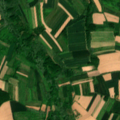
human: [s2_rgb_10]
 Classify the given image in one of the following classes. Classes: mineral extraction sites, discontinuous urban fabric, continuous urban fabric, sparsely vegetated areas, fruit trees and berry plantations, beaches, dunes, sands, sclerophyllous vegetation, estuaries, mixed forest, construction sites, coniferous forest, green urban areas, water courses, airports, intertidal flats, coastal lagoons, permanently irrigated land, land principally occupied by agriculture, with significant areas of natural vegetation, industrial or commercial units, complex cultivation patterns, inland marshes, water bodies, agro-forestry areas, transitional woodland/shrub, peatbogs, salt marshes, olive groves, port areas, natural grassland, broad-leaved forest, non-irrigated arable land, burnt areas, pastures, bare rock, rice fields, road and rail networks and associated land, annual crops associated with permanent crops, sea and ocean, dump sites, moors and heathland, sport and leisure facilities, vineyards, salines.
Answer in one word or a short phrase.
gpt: complex cultivation patterns, land principally occupied by agriculture, with significant areas of natural vegetation, broad-leaved forest